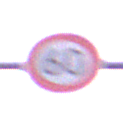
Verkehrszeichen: Geschwindigkeit60
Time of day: SunriseSunset
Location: Outdoor (Nature)
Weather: PartlyCloudy
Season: NotSpecified
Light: Natural